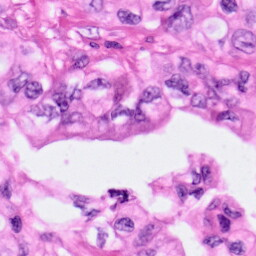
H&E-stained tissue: Pancreatic